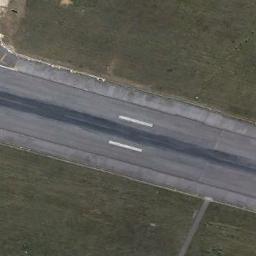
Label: runway